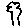
Label: tree